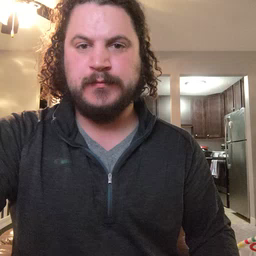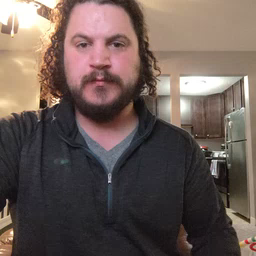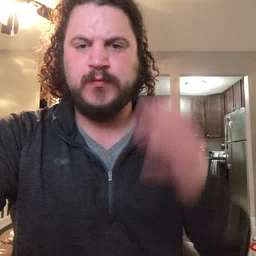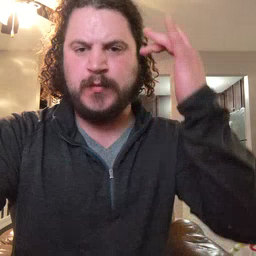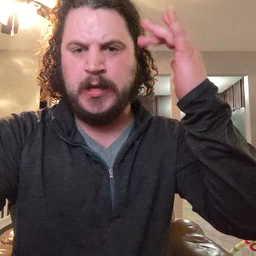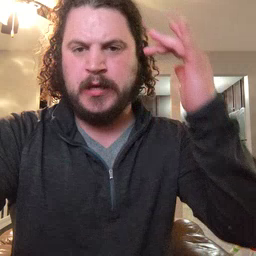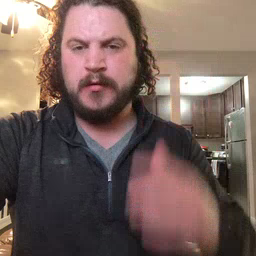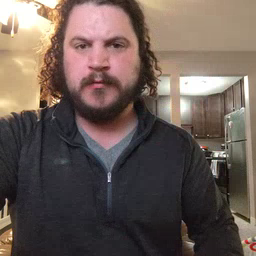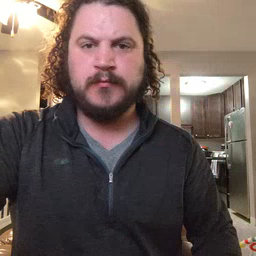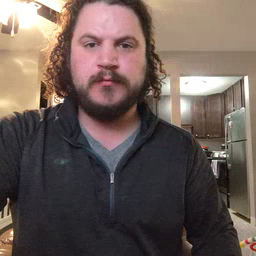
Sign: why